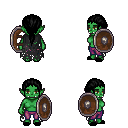
a pixel art fantasy rpg character, female body template, orc, green skin, black tattered cape, magenta pants, black ponytail hairstyle, black slippers, shield, four views (front, back, left, right), 2x2 character sprite sheet, small pixel art, hard edges, no anti-aliasing